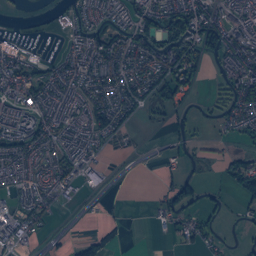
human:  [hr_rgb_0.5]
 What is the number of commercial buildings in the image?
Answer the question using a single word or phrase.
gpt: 82

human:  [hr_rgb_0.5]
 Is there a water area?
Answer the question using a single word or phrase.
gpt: yes

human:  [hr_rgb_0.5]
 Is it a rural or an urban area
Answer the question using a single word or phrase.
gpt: urban

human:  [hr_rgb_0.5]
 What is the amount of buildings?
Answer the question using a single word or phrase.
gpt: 5524

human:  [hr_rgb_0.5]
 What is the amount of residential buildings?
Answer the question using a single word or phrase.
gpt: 5380

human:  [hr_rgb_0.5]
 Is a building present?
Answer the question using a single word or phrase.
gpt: yes

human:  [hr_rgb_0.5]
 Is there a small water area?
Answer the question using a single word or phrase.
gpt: yes

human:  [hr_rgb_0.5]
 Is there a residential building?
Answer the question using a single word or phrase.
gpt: yes

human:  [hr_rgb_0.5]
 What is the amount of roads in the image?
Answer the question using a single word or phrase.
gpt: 1064

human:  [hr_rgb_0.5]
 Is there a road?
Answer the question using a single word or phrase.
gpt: yes

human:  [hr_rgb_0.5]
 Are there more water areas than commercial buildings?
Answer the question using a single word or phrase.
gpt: no

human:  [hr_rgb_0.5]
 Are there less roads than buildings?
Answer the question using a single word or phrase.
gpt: yes

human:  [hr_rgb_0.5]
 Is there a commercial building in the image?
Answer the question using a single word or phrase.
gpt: yes

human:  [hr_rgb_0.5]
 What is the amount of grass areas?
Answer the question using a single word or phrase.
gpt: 258

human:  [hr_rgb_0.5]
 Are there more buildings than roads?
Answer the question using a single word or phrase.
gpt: yes

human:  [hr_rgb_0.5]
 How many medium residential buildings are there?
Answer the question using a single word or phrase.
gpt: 19

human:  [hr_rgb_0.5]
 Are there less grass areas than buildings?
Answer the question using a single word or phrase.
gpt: yes

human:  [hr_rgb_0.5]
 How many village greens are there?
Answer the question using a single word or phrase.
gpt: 44

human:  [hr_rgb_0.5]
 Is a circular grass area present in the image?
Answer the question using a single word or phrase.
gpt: yes

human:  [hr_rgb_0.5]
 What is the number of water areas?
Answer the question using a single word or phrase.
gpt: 42

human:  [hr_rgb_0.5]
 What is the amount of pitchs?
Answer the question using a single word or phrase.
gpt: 27

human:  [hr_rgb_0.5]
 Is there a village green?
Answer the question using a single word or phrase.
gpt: yes

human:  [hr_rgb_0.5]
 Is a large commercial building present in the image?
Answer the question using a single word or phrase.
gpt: yes

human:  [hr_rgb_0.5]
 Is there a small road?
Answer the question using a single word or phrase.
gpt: yes

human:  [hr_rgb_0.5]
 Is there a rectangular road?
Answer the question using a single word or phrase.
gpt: no

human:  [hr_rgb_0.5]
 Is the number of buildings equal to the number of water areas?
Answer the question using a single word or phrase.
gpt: no

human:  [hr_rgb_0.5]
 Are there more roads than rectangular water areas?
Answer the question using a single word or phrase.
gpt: yes

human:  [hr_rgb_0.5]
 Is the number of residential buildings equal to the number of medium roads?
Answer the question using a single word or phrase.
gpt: no

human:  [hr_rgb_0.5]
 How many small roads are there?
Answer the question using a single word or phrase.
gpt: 1064

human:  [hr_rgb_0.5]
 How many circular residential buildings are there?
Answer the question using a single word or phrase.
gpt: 2

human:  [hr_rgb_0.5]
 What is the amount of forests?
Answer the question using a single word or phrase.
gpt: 117

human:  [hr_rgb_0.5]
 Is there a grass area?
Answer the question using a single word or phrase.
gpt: yes

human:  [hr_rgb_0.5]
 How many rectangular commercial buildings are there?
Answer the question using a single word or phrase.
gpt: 19

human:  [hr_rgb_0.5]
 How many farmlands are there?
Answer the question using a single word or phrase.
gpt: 498

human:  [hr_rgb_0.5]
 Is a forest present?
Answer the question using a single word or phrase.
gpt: yes

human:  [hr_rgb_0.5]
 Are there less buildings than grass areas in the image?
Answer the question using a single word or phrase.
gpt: no

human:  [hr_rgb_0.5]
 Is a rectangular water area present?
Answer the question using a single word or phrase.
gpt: yes

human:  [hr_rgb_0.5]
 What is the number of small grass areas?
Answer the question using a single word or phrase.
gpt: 104

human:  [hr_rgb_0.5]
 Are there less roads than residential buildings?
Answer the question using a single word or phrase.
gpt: yes

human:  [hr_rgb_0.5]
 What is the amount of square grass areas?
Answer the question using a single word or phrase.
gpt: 3

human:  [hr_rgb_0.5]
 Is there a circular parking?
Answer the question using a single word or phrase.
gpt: yes

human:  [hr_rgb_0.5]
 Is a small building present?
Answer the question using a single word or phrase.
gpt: yes

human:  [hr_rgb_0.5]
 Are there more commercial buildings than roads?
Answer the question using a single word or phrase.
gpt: no

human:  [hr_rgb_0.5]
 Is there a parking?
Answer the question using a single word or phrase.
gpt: yes

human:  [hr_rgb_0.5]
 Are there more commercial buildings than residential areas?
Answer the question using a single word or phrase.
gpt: yes

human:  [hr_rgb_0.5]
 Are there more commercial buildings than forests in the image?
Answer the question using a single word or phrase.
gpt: no

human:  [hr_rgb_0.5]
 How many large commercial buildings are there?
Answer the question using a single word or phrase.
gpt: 2

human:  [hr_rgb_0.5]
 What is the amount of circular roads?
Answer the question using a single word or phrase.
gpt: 0

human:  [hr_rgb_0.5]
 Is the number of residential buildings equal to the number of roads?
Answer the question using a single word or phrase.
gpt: no

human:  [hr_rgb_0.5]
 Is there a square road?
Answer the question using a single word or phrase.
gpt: no

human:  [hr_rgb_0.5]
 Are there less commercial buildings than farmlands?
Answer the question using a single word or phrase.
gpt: yes

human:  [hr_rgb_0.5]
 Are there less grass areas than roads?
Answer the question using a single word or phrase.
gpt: yes

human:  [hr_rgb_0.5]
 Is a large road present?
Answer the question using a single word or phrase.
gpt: no

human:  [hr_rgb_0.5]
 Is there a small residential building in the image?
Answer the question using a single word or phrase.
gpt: yes

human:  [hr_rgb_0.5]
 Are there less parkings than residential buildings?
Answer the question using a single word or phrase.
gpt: yes

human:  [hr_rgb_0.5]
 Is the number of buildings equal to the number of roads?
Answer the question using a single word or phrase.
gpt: no

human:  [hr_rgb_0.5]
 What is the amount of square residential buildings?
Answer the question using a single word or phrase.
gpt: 2

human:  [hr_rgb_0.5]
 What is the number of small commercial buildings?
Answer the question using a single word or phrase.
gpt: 72

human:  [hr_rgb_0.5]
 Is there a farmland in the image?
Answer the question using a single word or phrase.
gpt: yes

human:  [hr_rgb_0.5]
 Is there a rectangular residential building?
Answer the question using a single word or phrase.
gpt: yes

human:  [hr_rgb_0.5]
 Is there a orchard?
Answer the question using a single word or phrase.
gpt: yes

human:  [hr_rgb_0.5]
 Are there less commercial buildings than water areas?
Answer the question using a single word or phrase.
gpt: no

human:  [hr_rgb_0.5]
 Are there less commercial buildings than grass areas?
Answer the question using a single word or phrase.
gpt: yes

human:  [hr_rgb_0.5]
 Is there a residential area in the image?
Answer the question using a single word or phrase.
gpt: yes